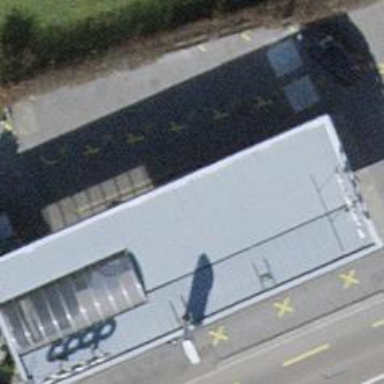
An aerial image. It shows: Fuel station.